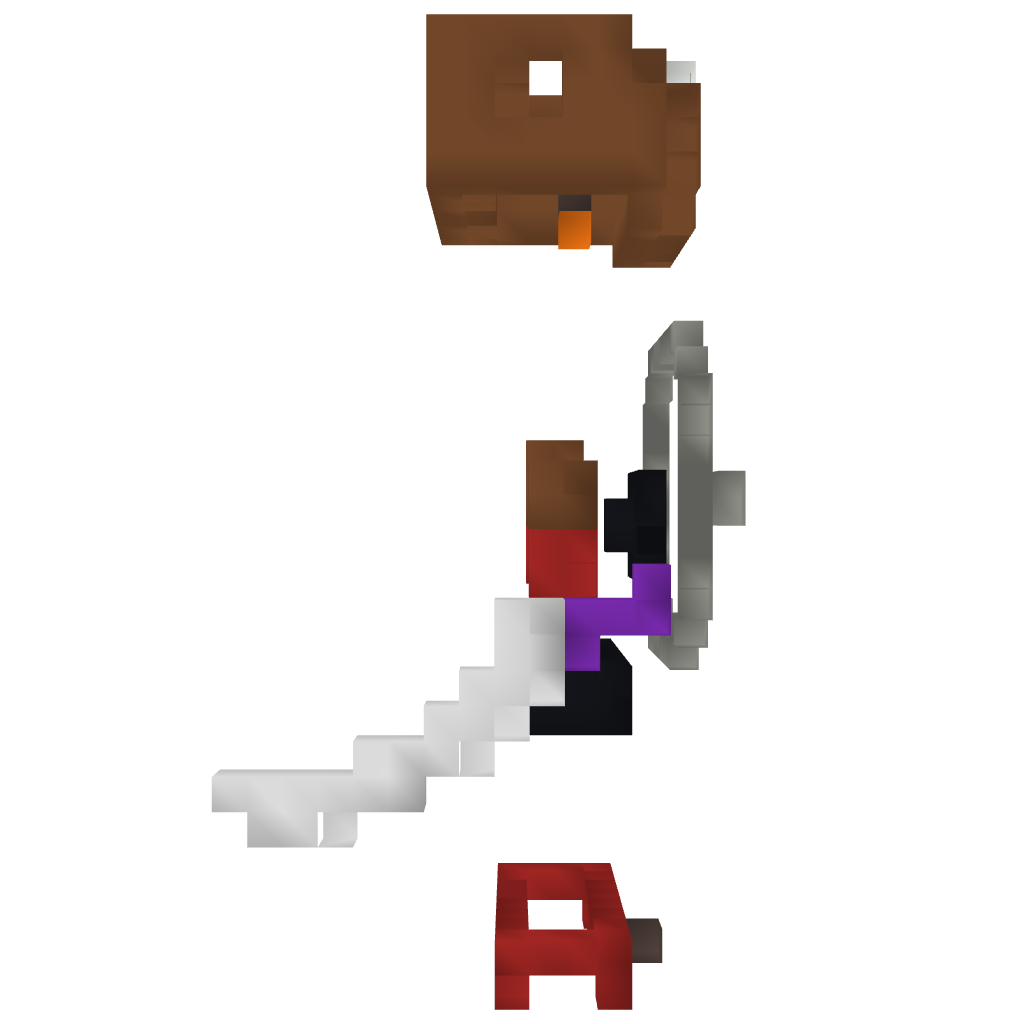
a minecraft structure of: Assyrian Statue